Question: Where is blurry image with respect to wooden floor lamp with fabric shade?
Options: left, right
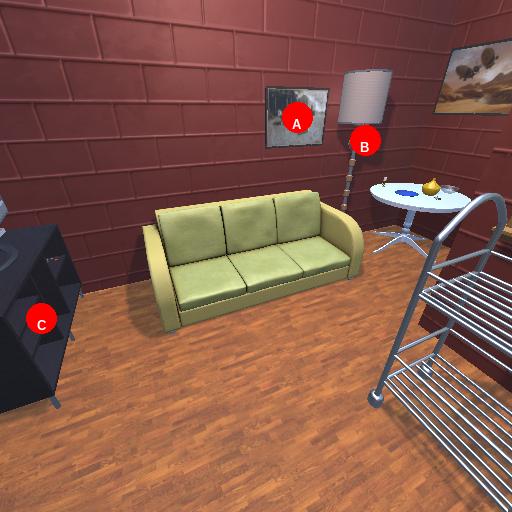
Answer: left